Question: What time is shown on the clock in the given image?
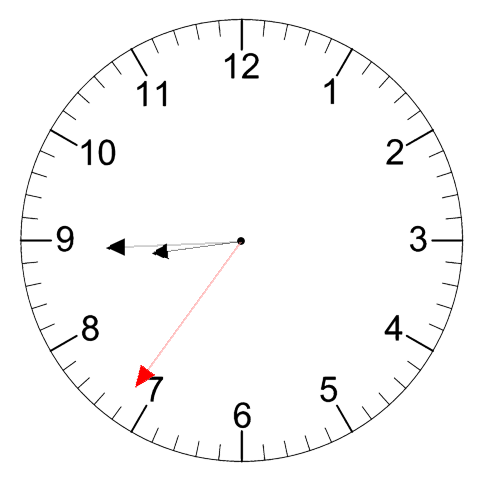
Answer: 08:44:36